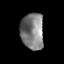
Tissue: prostate
Cell type: Fibroblasts
Senescence score: 0.8263
Nuclear area (px): 814
Mean DAPI intensity: 128.087